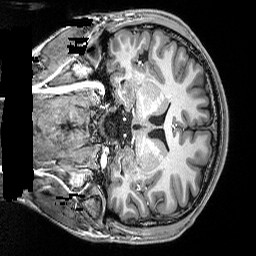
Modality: T1w
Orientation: coronal
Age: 19
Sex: male